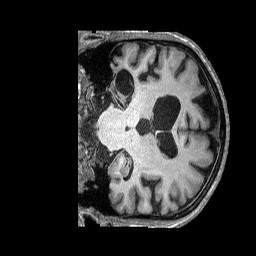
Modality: T1w
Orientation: coronal
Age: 75
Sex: male
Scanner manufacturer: siemens
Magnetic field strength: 3 T
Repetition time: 2.53 s
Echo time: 0.00144 s